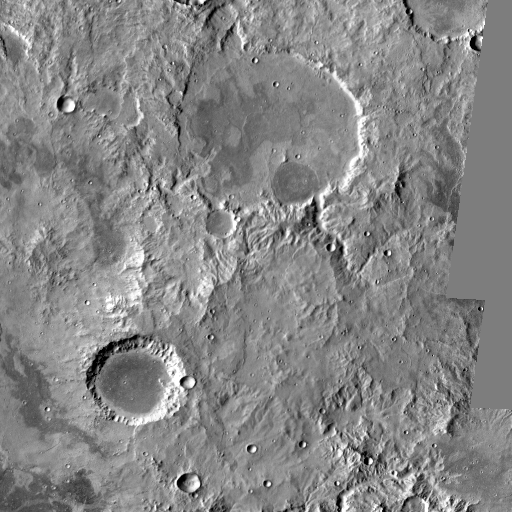
Crater classes present: Background, Other, Buried